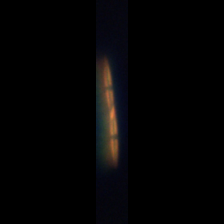
Taxon: Psuedo-nitzschia
Group: Diatoms